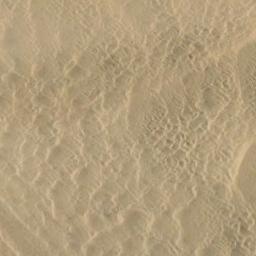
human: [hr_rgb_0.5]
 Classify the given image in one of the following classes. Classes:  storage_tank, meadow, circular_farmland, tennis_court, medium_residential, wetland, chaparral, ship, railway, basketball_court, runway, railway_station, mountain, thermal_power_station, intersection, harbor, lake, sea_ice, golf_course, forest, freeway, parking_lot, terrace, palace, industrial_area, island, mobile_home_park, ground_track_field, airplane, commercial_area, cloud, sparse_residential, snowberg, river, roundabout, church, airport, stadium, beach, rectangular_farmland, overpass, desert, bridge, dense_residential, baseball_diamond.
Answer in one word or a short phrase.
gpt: desert